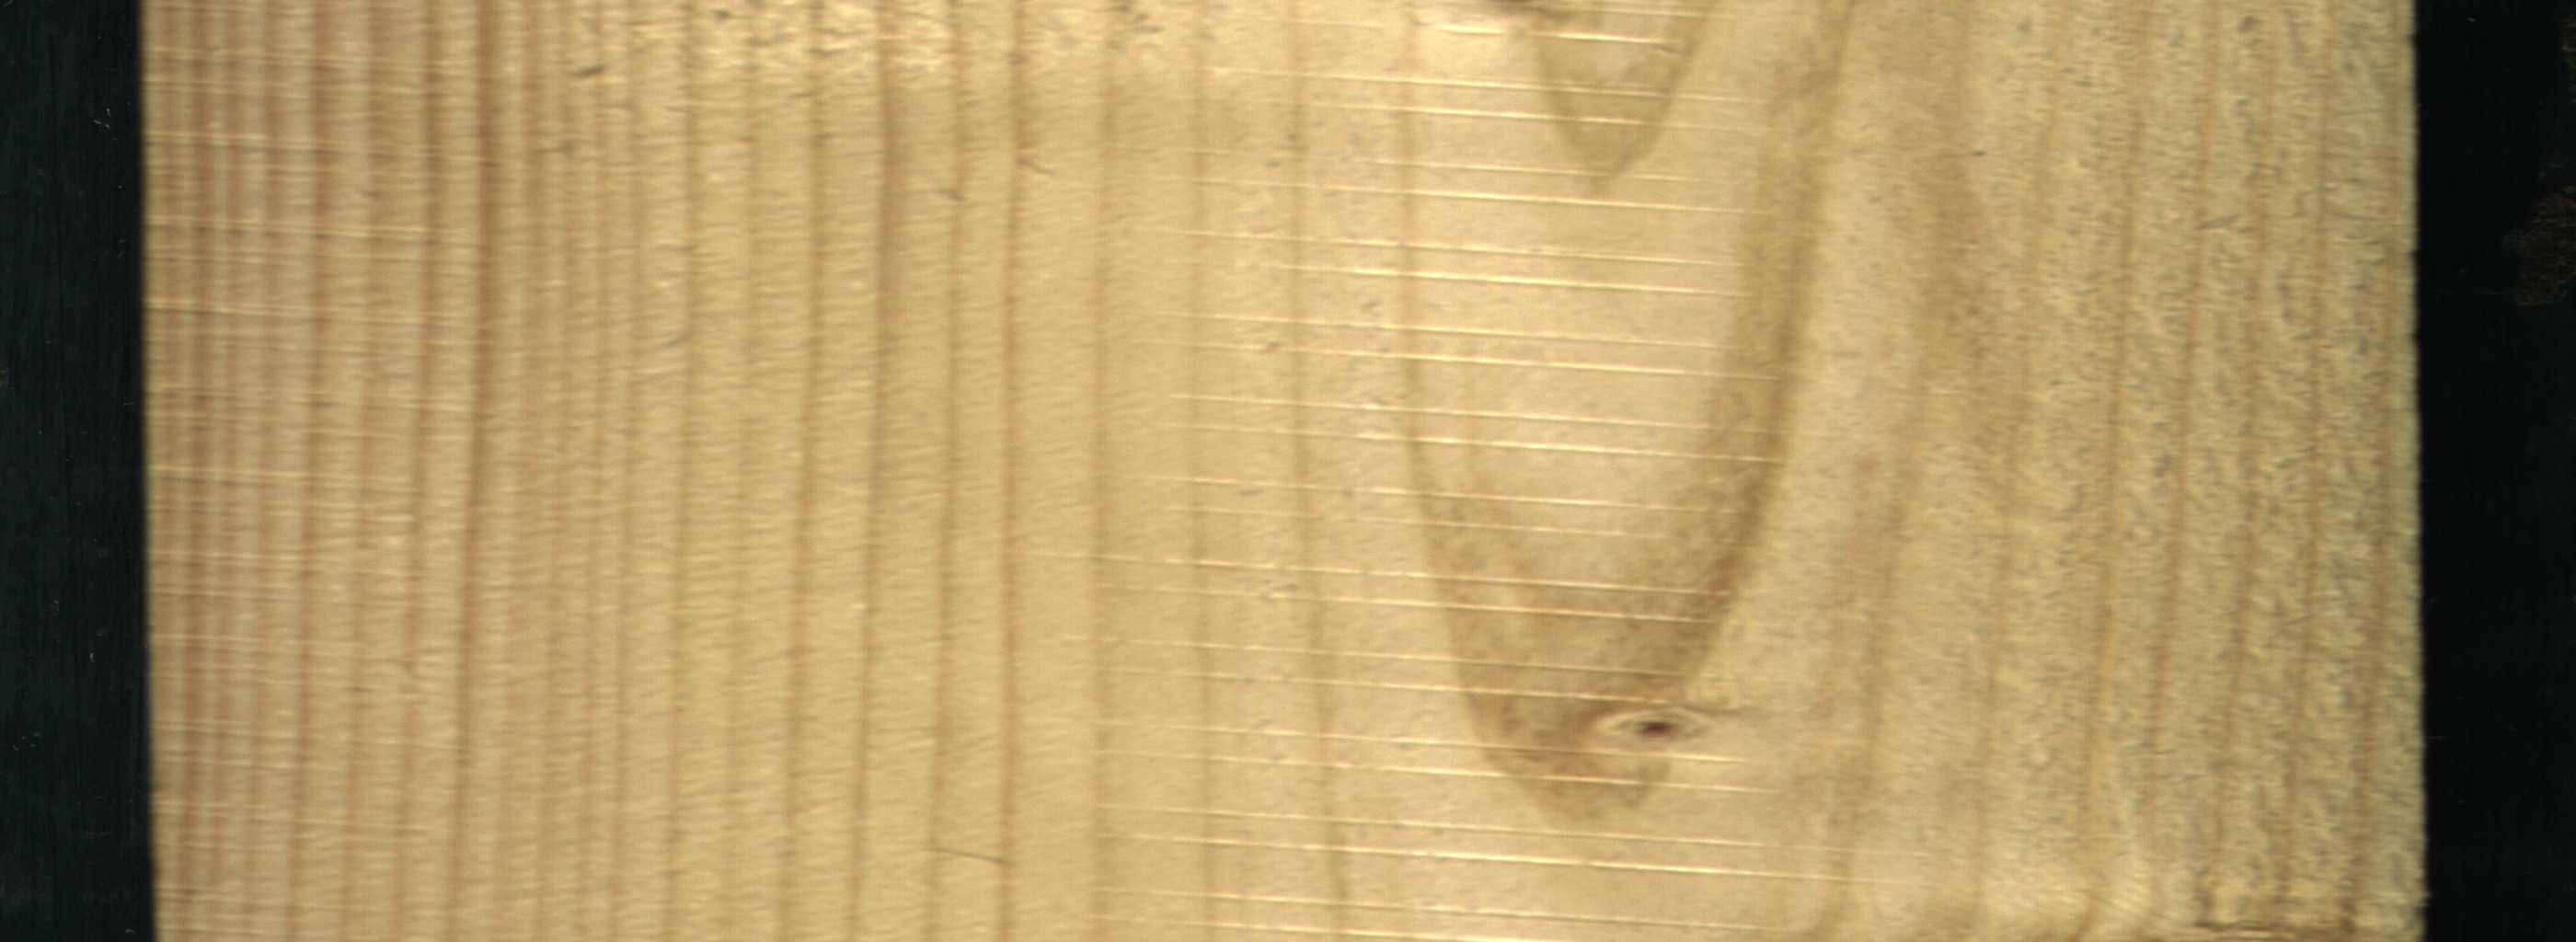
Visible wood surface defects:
Live_Knot